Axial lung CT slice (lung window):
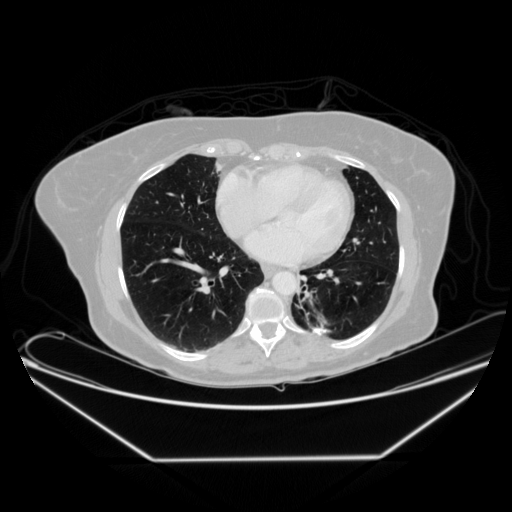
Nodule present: no